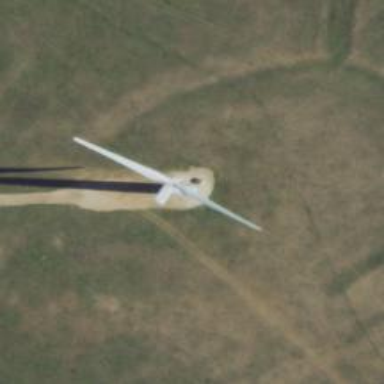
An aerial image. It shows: Wind generator powered by horizontal axis wind turbine.